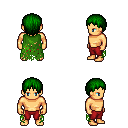
a pixel art fantasy rpg character, male body template, human, tanned skin, green tattered cape, red pants, green plain hairstyle, four views (front, back, left, right), 2x2 character sprite sheet, small pixel art, hard edges, no anti-aliasing